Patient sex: M
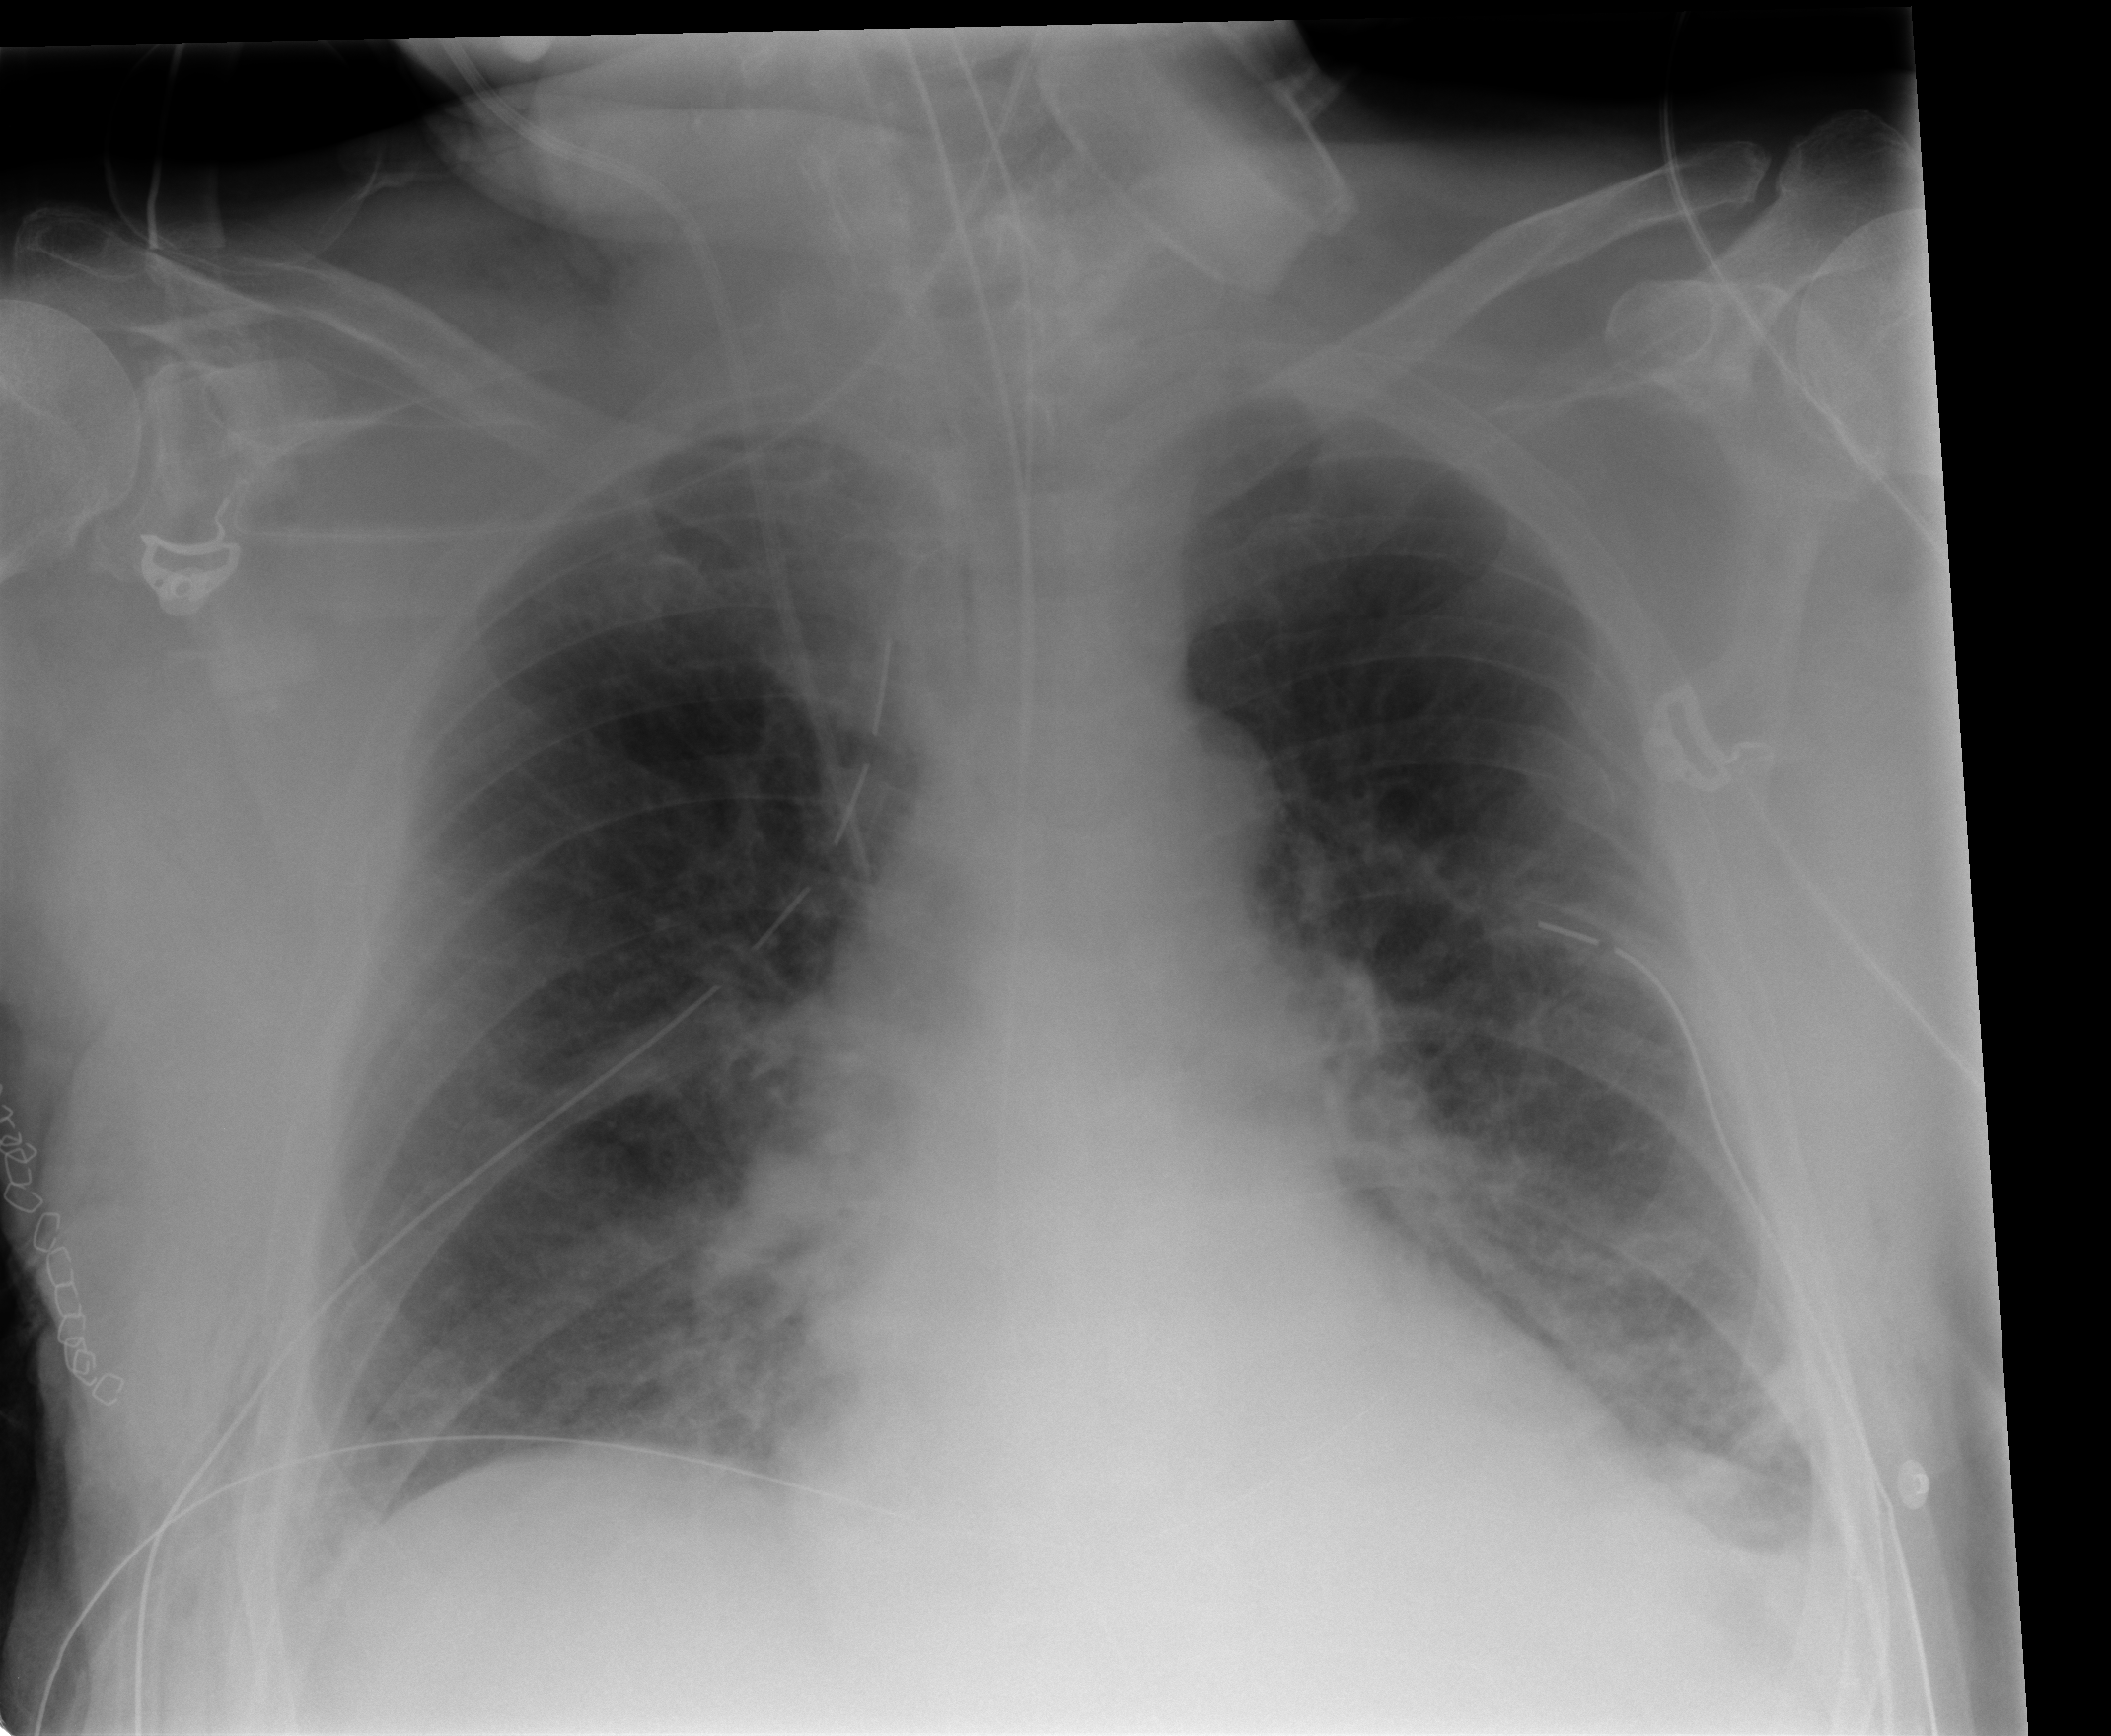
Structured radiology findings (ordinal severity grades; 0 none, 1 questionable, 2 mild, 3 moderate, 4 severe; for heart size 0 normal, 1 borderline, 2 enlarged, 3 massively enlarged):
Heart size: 2
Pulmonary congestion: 2
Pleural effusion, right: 0
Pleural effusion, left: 1
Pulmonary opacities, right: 2
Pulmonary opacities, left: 2
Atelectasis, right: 0
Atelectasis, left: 2